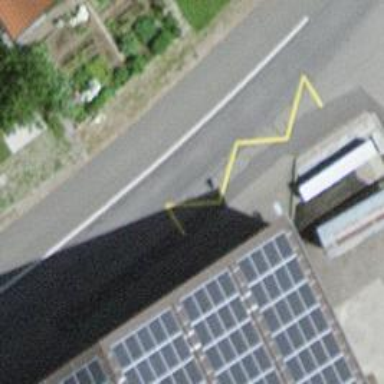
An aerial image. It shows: Bus stop with platform for public transport.